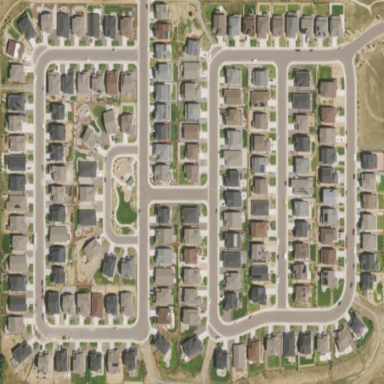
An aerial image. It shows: Residential area within neighborhood.